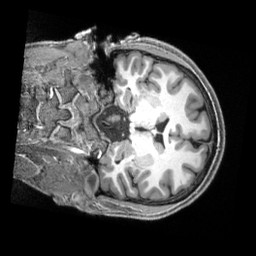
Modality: T1w
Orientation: coronal
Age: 24
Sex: male
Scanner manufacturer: siemens
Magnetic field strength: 3 T
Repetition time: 2.3 s
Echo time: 0.00229 s